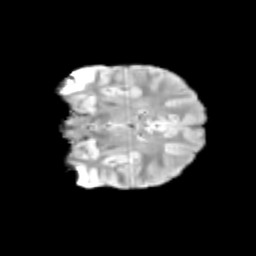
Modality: T2w
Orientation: coronal
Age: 12
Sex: male
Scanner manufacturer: siemens
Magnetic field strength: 3 T
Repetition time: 3.8 s
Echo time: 0.07 s